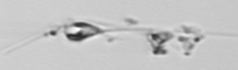
Label: Asterionellopsis_glacialis